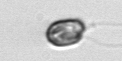
Label: flagellate